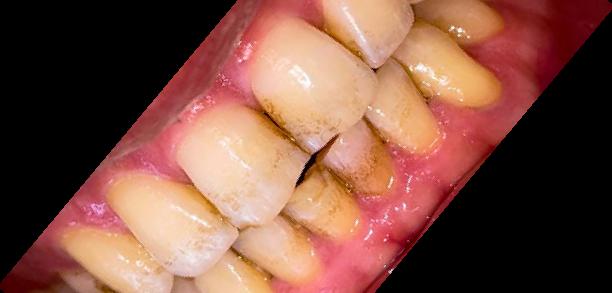
Condition: Gingivitis